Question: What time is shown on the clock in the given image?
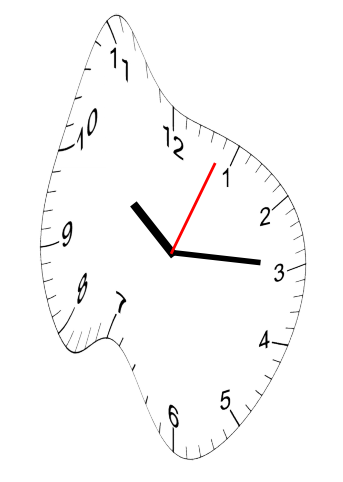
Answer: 10:15:04